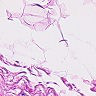
Metastatic tissue present: no